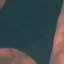
Land use / land cover: AnnualCrop